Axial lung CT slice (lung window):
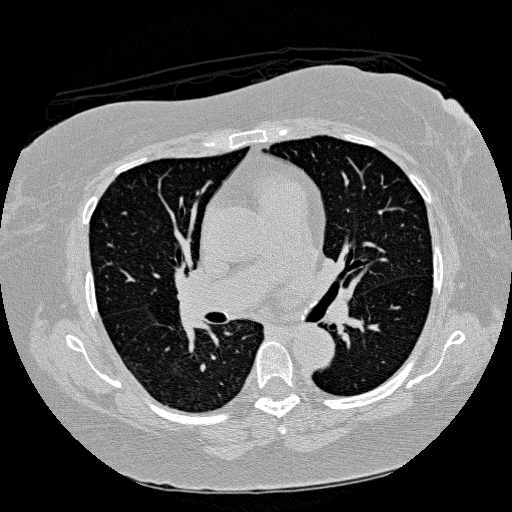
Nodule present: no